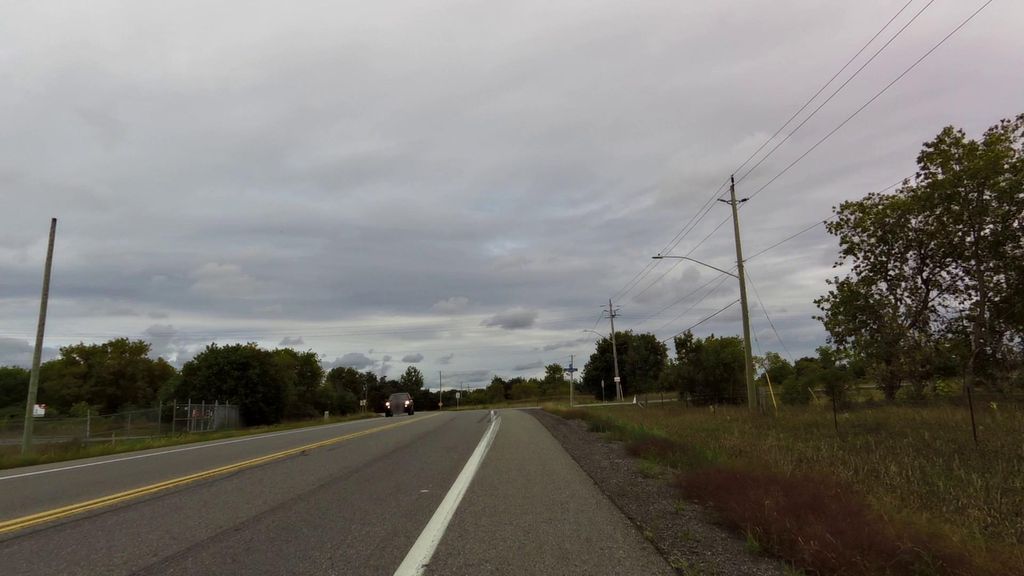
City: ottawa-gatineau